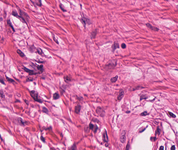
Tumor epithelial tissue: no
Tumor-associated stroma tissue: yes
Normal tissue: no